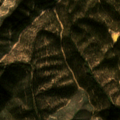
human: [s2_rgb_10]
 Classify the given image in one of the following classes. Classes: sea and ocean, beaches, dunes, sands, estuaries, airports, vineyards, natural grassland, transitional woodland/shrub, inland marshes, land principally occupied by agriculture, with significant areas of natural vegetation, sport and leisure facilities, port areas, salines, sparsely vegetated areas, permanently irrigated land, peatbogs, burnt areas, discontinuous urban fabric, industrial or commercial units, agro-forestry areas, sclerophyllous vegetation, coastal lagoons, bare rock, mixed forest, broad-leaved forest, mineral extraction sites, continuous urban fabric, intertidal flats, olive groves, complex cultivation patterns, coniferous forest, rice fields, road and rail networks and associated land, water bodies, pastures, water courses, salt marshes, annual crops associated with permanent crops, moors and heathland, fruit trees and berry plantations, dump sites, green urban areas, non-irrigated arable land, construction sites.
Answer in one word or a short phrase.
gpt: broad-leaved forest, transitional woodland/shrub